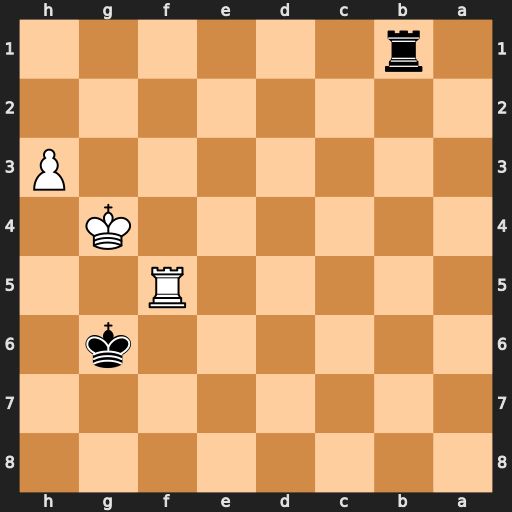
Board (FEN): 8/8/6k1/5R2/6K1/7P/8/1r6
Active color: b
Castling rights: -
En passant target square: -
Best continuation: Rg1+ Kf4 Rf1+